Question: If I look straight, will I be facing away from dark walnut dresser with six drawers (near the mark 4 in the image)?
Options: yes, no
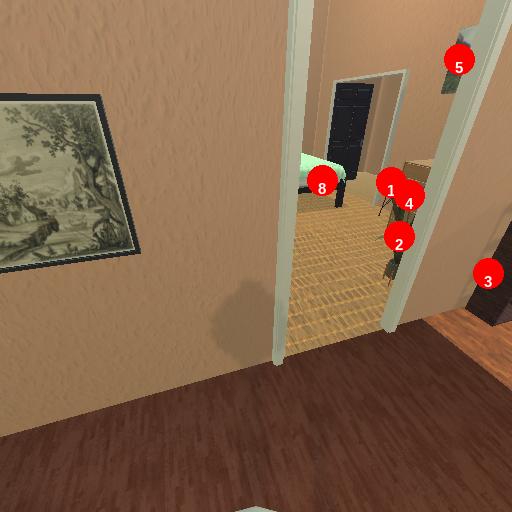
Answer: yes